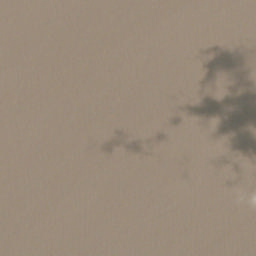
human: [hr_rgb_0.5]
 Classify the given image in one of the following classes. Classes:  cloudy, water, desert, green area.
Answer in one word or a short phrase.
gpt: cloudy